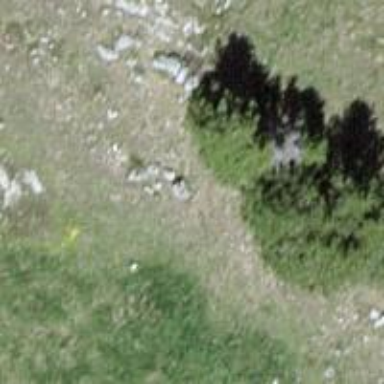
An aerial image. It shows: Needle-leaved tree in its natural environment.